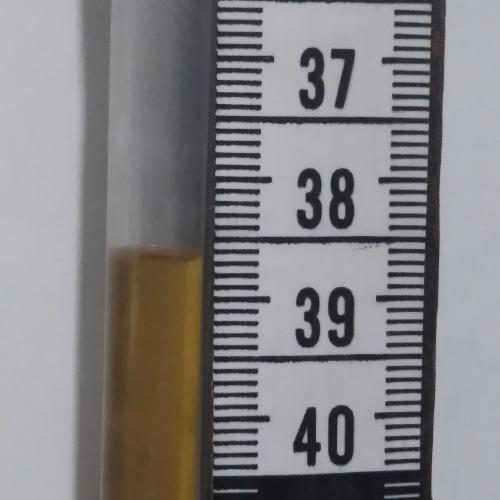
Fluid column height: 38.6 cm